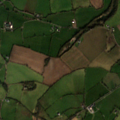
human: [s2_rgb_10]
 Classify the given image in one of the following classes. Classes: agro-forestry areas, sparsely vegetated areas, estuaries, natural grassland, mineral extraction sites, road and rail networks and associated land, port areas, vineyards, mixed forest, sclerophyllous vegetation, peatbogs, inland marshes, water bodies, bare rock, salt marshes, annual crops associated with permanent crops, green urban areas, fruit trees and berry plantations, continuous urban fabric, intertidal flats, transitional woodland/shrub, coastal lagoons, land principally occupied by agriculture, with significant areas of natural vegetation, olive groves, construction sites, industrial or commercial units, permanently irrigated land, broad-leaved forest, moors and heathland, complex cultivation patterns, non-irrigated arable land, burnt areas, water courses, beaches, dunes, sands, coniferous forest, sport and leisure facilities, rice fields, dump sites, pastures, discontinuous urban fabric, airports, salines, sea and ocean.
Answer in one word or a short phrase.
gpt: non-irrigated arable land, pastures, complex cultivation patterns